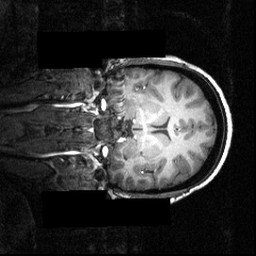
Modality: T1w
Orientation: coronal
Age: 28
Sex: female
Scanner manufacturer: siemens
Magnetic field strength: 3.951 T
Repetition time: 1.5 s
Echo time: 0.00335 s